Field crop: maize
Growth stage: 2
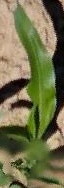
Species: maize